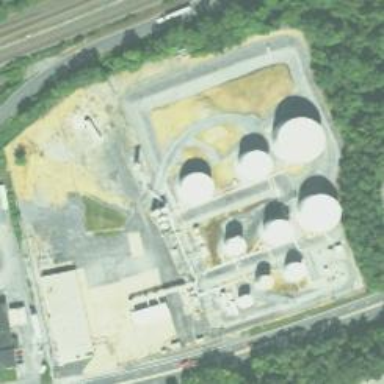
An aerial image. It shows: Industrial area used for gas-related purposes.